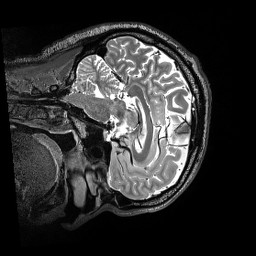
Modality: T2w
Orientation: sagittal
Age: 52
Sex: male
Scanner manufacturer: siemens
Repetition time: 3.2 s